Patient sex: M
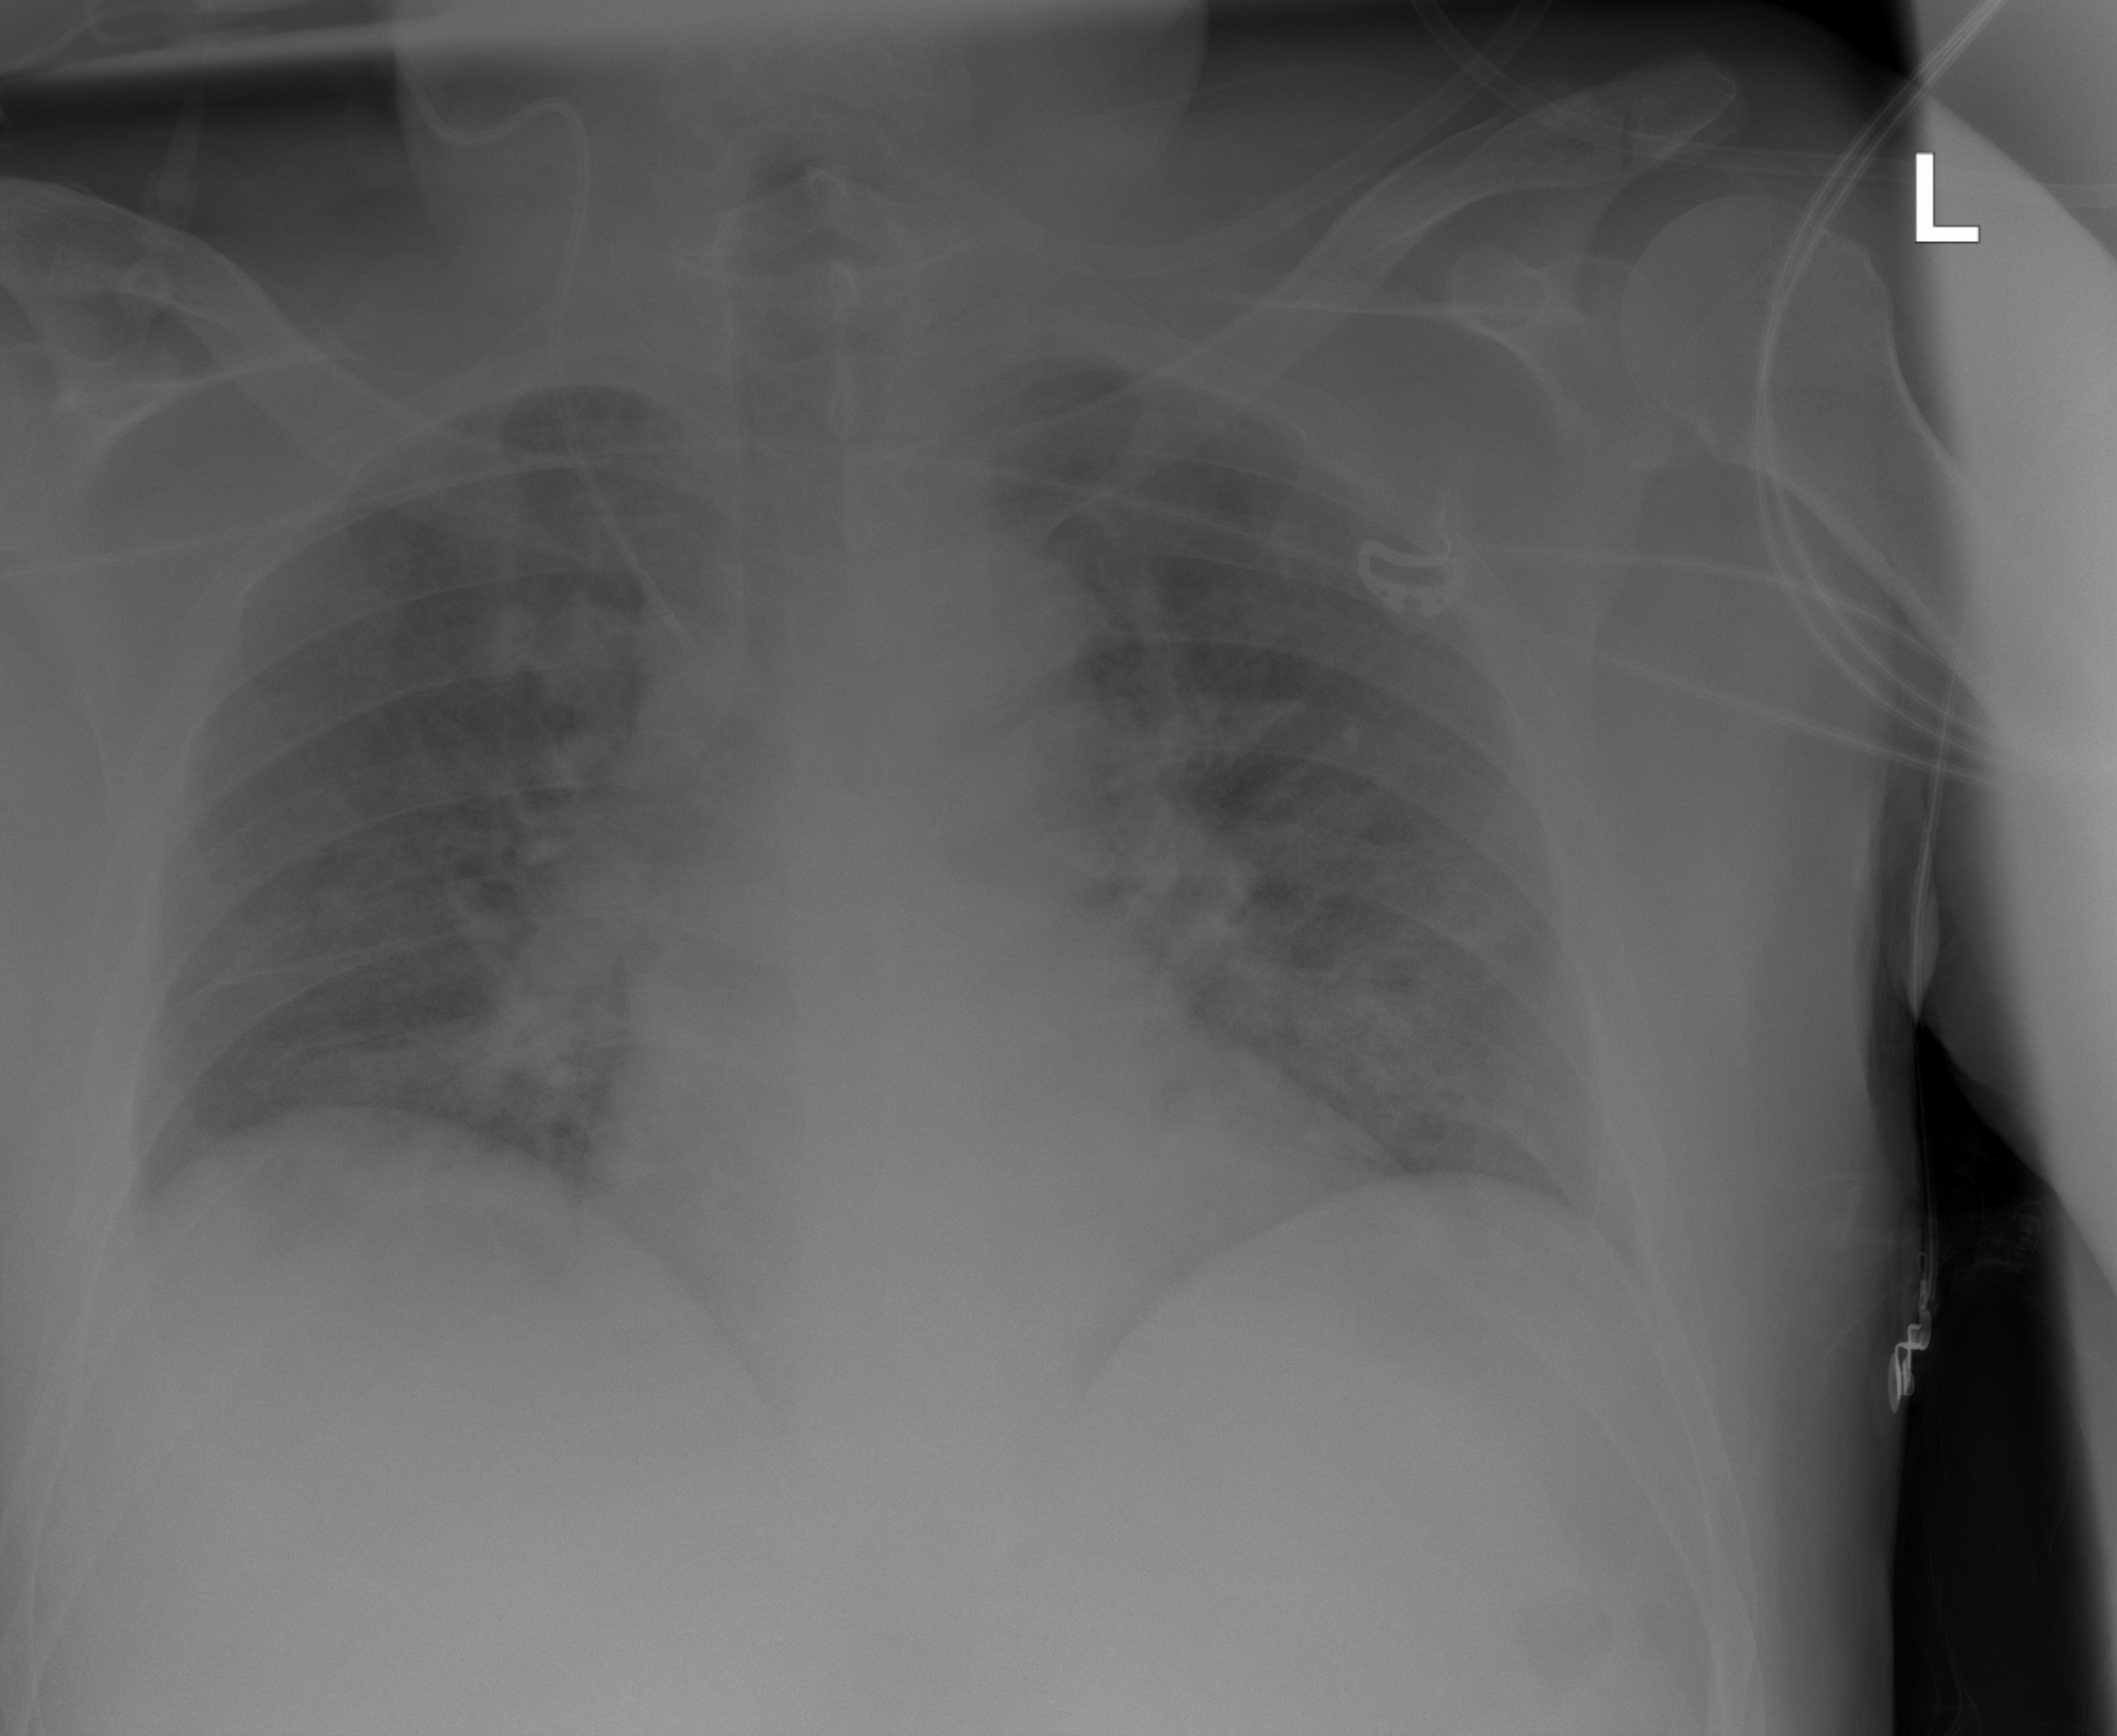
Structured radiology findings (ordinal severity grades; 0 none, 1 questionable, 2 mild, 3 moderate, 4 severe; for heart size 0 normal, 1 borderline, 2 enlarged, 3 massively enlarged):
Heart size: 1
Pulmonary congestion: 1
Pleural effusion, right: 0
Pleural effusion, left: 0
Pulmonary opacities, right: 0
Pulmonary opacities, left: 1
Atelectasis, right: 2
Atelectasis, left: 2